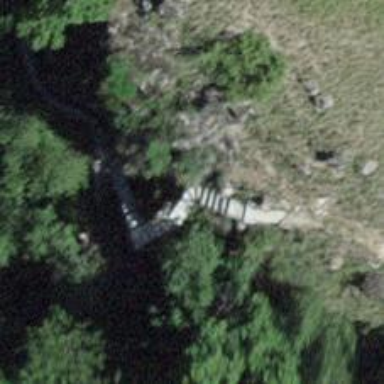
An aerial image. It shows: Set of steps on the road.